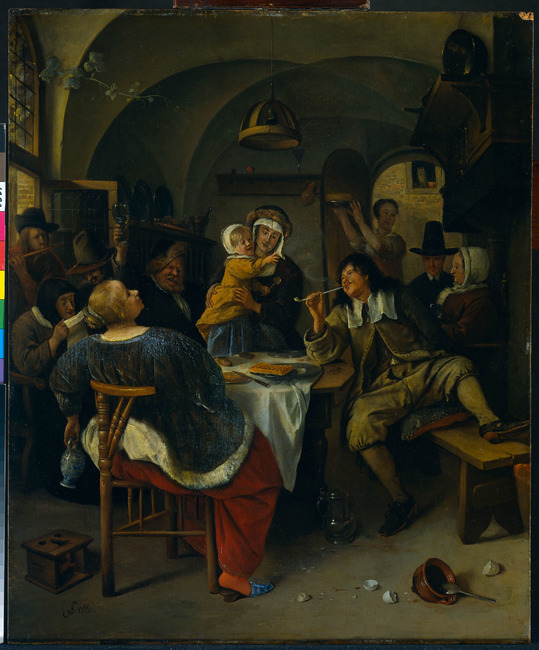
Title: Family playing music, smoking, eating and drinking in an interior
Artist: Jan Steen
Earliest date: 1660
Latest date: 1679
Genre: painting
Iconography: Tobacco
Keywords: genre, interior view, family, cheerful company, fur hat, home jacket, hat, flat collar, singing, reading, smoking (activity), drinking, making music, drunkenness, toasting gesture, meal, transverse flute, roemer, stoneware, footstove, pastry, pipe, ewer (vessel), terracotta, eggshell, pie, chair, table, table carpet, window, doorway, mantelpiece, pewter (metalwork)